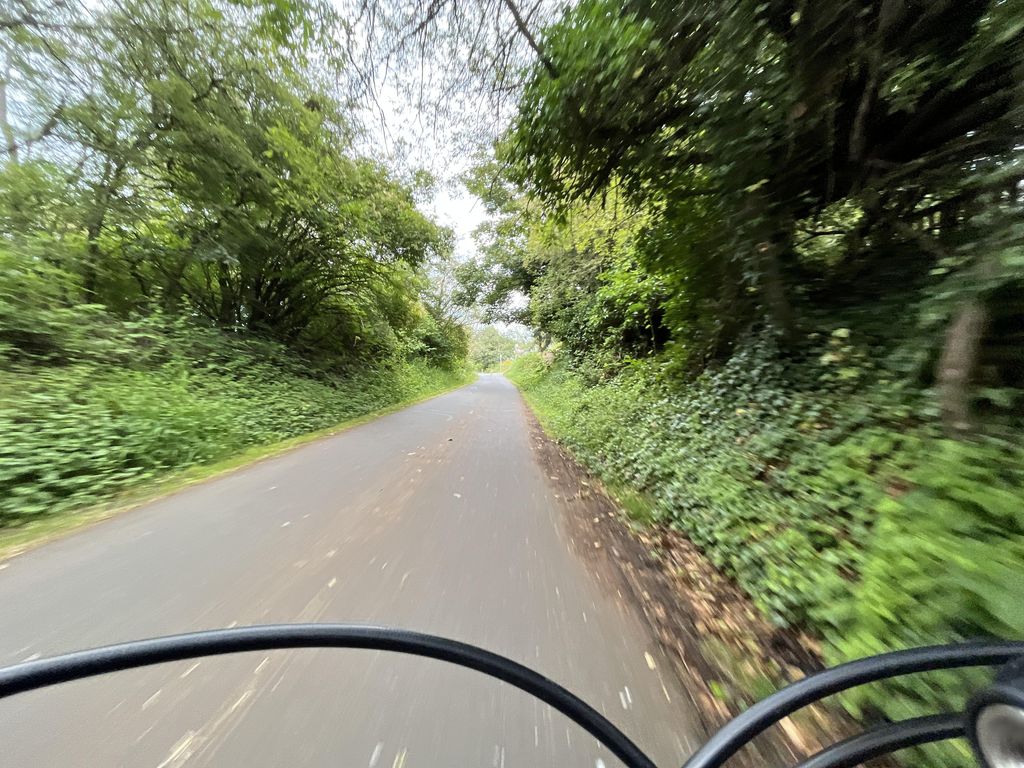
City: victoria